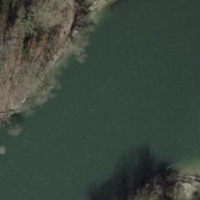
EUNIS habitat code: 15
Species observed at this site:
Prunus padus